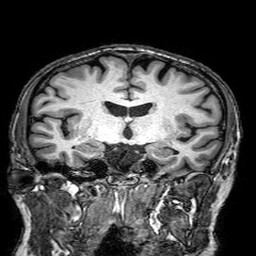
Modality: T1w
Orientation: sagittal
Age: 72
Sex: male
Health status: healthy
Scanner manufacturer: philips
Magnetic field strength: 3 T